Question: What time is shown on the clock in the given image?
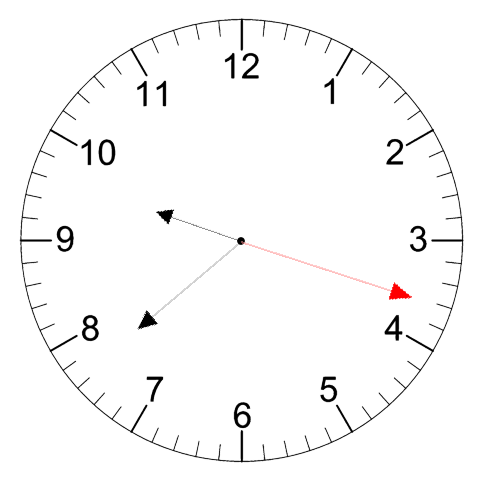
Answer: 09:38:18